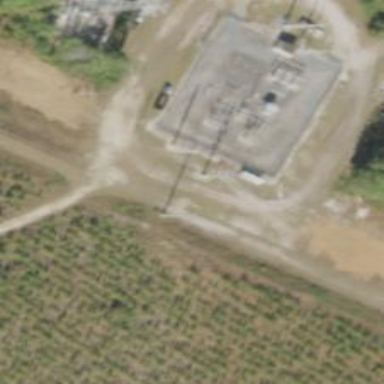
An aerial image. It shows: Outdoor distribution power substation.